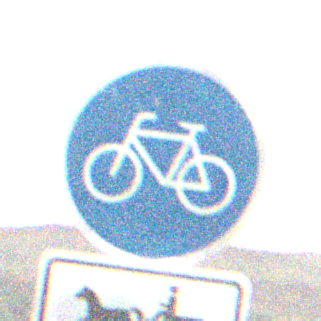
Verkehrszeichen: Radweg
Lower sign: MehrspurigeFahrzeugeFrei9
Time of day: Night
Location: Outdoor (Nature)
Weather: Clear
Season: NotSpecified
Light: Natural